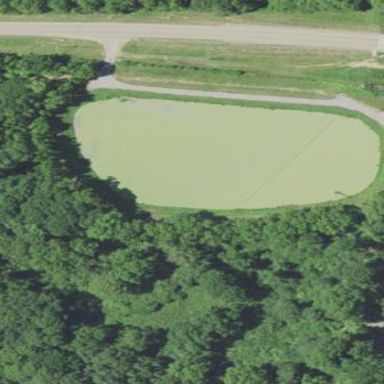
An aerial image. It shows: Reservoir.